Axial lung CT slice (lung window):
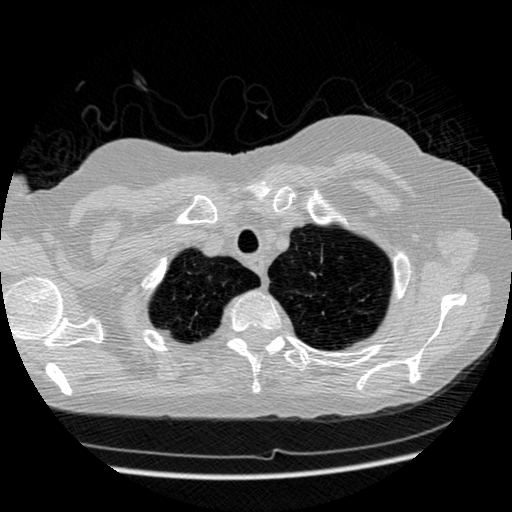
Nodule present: no